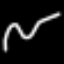
Label: squiggle